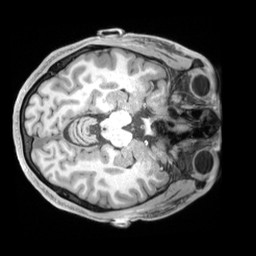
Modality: T1w
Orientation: axial
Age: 23
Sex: female
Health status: ill
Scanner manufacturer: siemens
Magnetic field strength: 3 T
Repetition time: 2.2 s
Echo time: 0.00218 s